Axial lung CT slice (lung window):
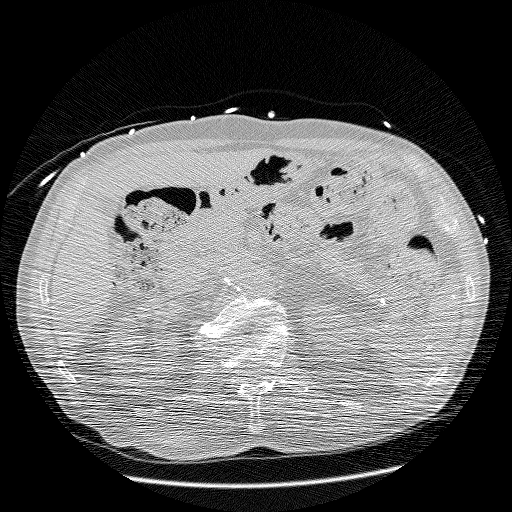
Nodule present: no